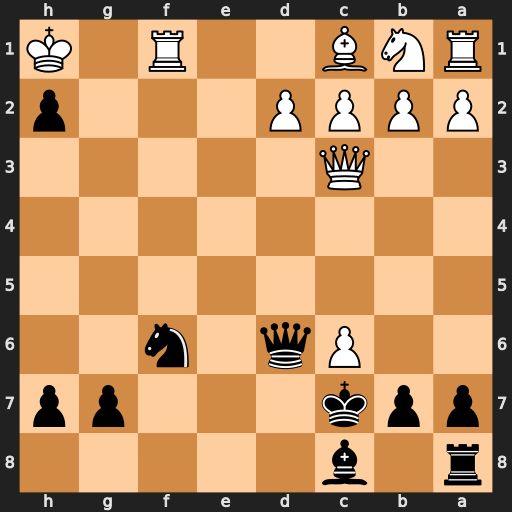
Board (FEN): r1b5/ppk3pp/2Pq1n2/8/8/2Q5/PPPP3p/RNB2R1K
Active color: b
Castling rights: -
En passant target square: -
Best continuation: Be6 cxb7+ Kxb7